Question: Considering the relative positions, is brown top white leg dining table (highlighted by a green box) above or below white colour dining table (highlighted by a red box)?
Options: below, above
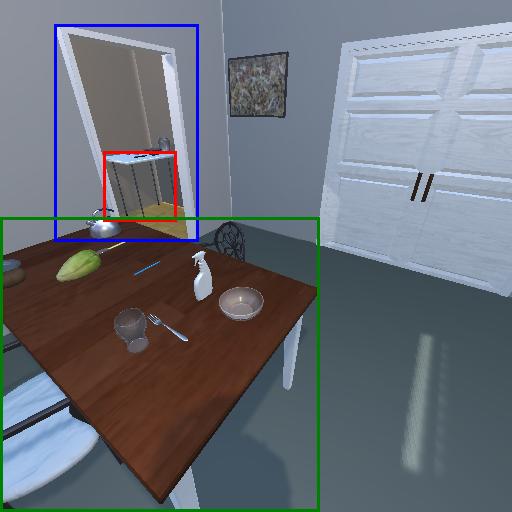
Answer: below